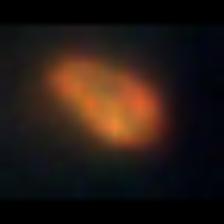
Taxon: Unknown_phyto
Group: Unknown